Interaction volume radius: 10 \u00c5
Interaction volume height: 15 \u00c5
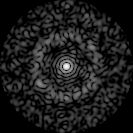
Disorder parameter: 0.8344